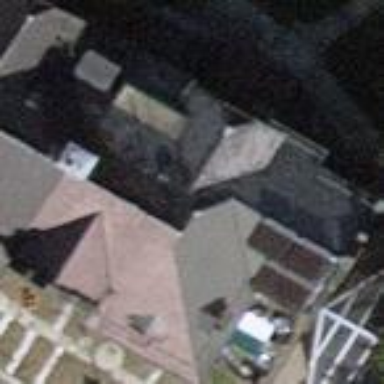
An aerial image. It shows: Apartment building with hipped roof.